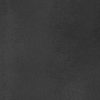
Atmospheric dust classification: dusty